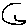
Label: moon